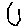
Label: hexagon